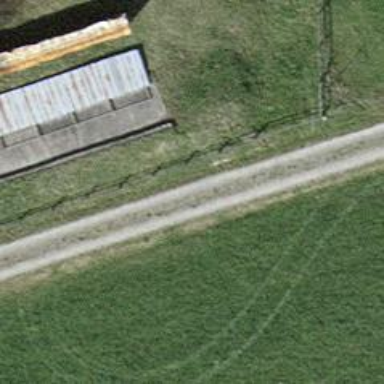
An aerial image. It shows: Gravel track with Grade 3 quality.